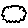
Label: cloud